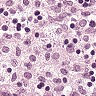
Metastatic tissue present: no